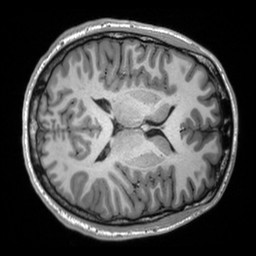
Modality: T1w
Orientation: axial
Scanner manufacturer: siemens
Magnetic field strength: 3 T
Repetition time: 2.3 s
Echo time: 0.00298 s